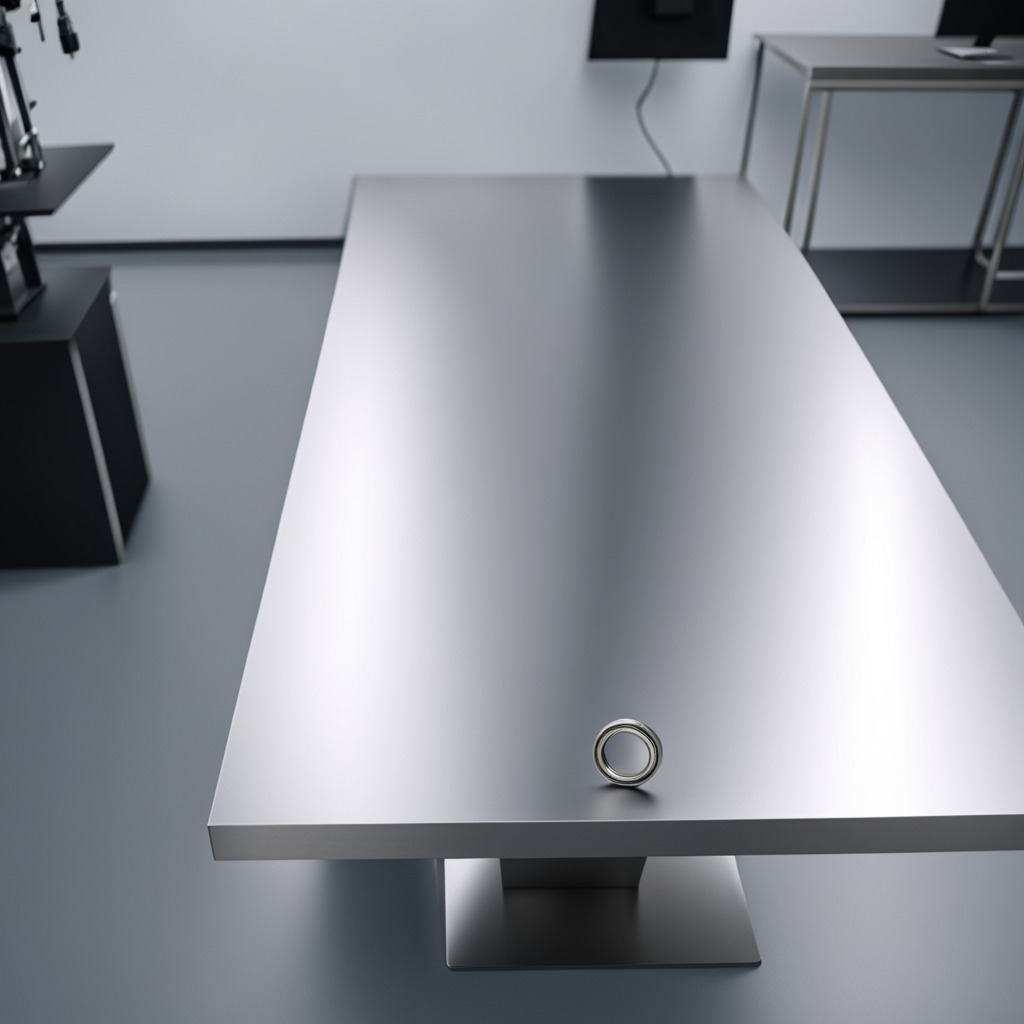
A metal ball bearing is lying on the stainless steel table in a high-end prototyping lab.